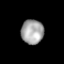
Tissue: lung
Cell type: T cells
Senescence score: 0.2388
Nuclear area (px): 535
Mean DAPI intensity: 165.441